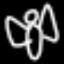
Label: angel